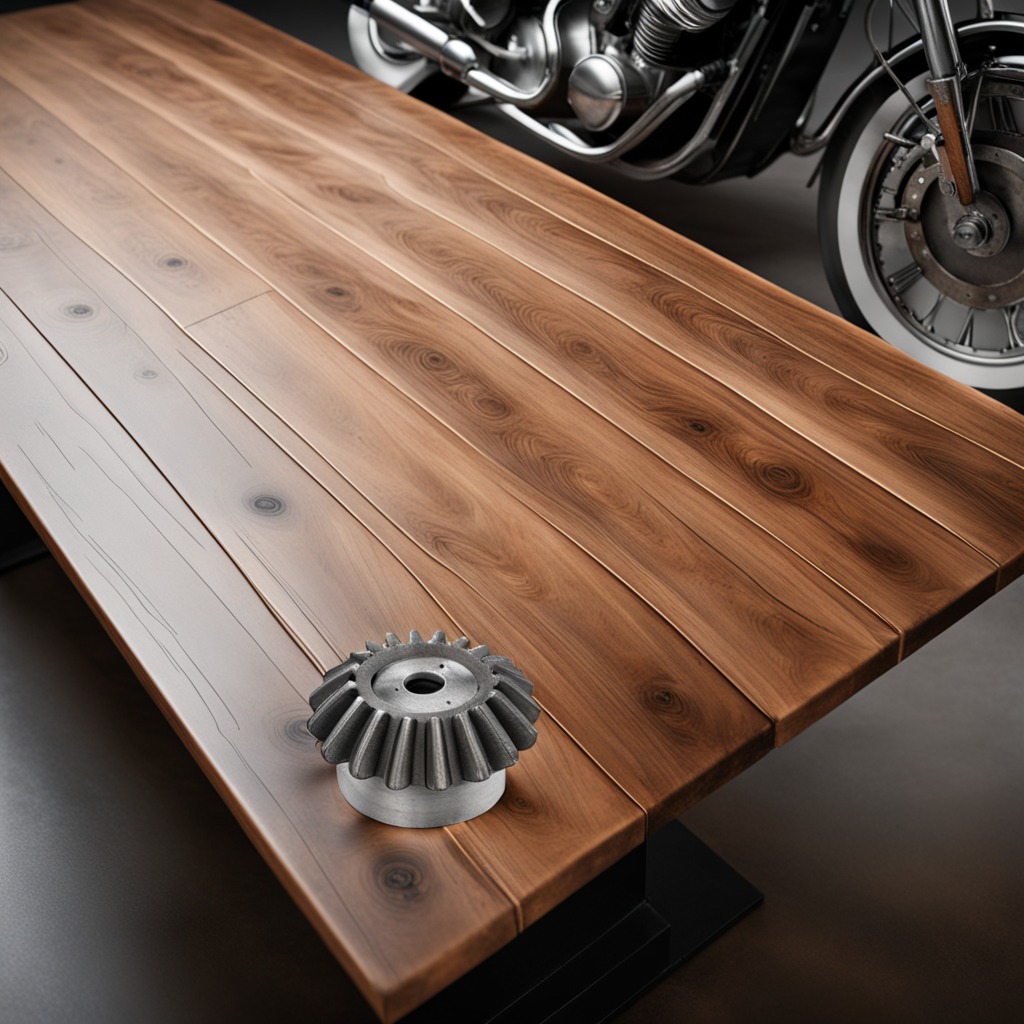
A steel gear with teeth is lying on the wooden table.